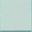
Piece: xx